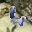
Label: 6